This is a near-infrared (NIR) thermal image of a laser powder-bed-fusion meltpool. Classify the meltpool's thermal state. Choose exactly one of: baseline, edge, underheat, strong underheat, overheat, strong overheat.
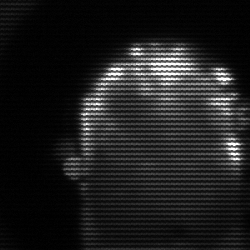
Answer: baseline